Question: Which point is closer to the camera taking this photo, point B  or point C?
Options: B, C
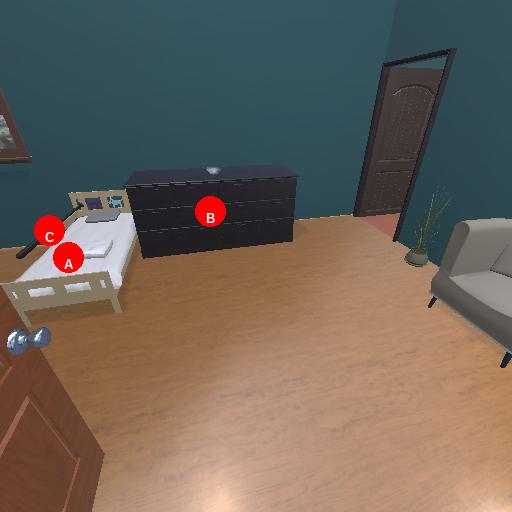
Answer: B